【题型】填空题　【知识点】函数　【难度】medium
设定定义在 $\mathrm{R}$ 上的偶函数 $y=f(x)$ 满足 $f(x)=f(-2-x)$，它在区间 $[0,1]$ 上的图象为如图所示的线段 $AB$，则方程 $[f(x)]^2=x$ 的最大实数根的值为\underline{\quad\quad}.

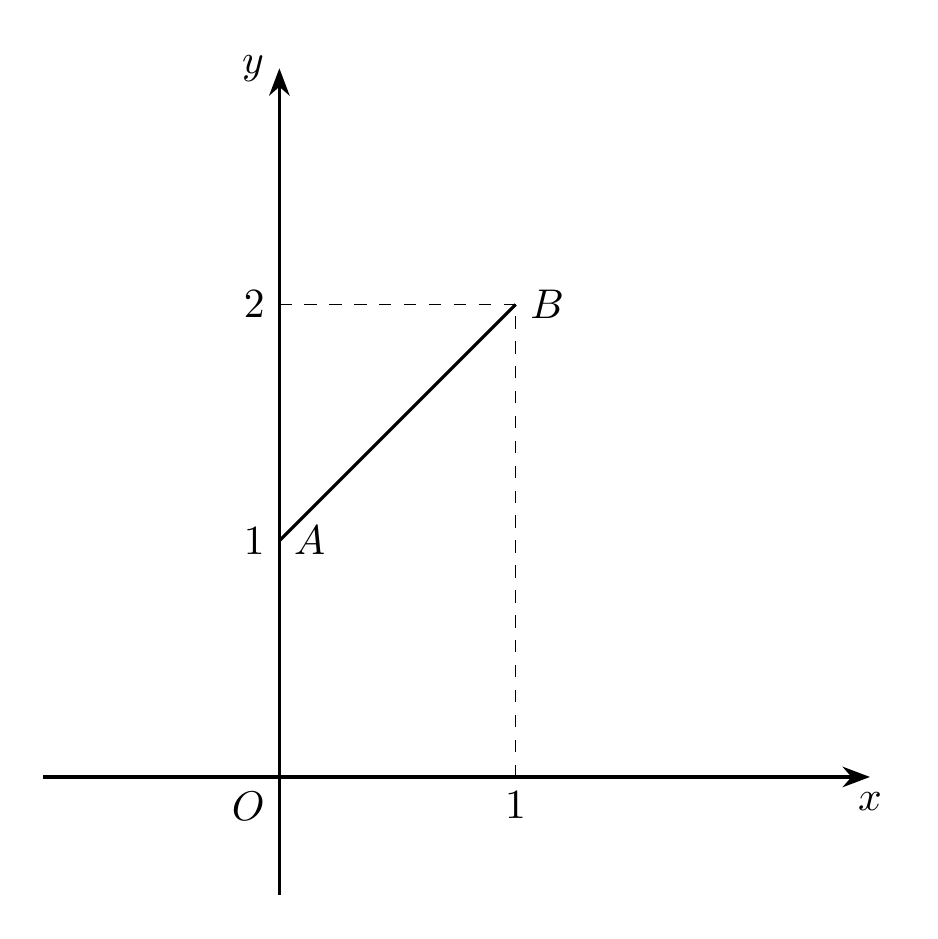
【解答】
【答案】 $\dfrac{11-\sqrt{21}}{2}$

【解析】由图象知，设 $AB$ 的方程为 $y=kx+b$，则 $\begin{cases} 0+b=1 \\ k+b=2 \end{cases} \Rightarrow \begin{cases} k=1 \\ b=1 \end{cases}$，

则 $AB$ 的方程为：$y=x+1$（$0 \le x \le 1$），

又因为 $f(x)$ 是偶函数，

所以当 $-1 \le x \le 0$ 时，则 $0 \le -x \le 1$，

所以 $f(x)=f(-x)=-x+1$（$-1 \le x \le 0$），

由 $f(x)=f(-2-x)$，可得 $f(x)$ 的图象关于直线 $x=-1$ 对称，

又 $f(-x)=f(x)$，所以 $f(-x)=f(-x-2)$，

所以 $f(x)$ 的周期 $T=2$.

因为 $[f(x)]^2=x$，所以 $f(x)=\sqrt{x}$，

则方程 $f(x)=\sqrt{x}$ 的根为 $\begin{cases} y=f(x) \\ g(x)=\sqrt{x} \end{cases}$ 交点的横坐标.

则作出函数 $y=f(x)$ 和 $g(x)=\sqrt{x}$ 的大致图象如图，

由图象知 $f(5)=f(3)=f(1)=2$，$g(3)=\sqrt{3}<2$，$g(5)=\sqrt{5}>2$，

则当 $3 \le x \le 4$ 时，方程 $f(x)=\sqrt{x}$ 取得最大根，

当 $3 \le x \le 4$ 时，$-1 \le x-4 \le 0$，$f(x)=f(x-4)=-(x-4)+1=-x+5$，

由 $f(x)=\sqrt{x}$ 得 $-x+5=\sqrt{x}$，即 $x^2-11x+25=0$，

解得 $x=\dfrac{11+\sqrt{21}}{2}$（舍）或 $x=\dfrac{11-\sqrt{21}}{2}$.

故答案为：$\dfrac{11-\sqrt{21}}{2}$.
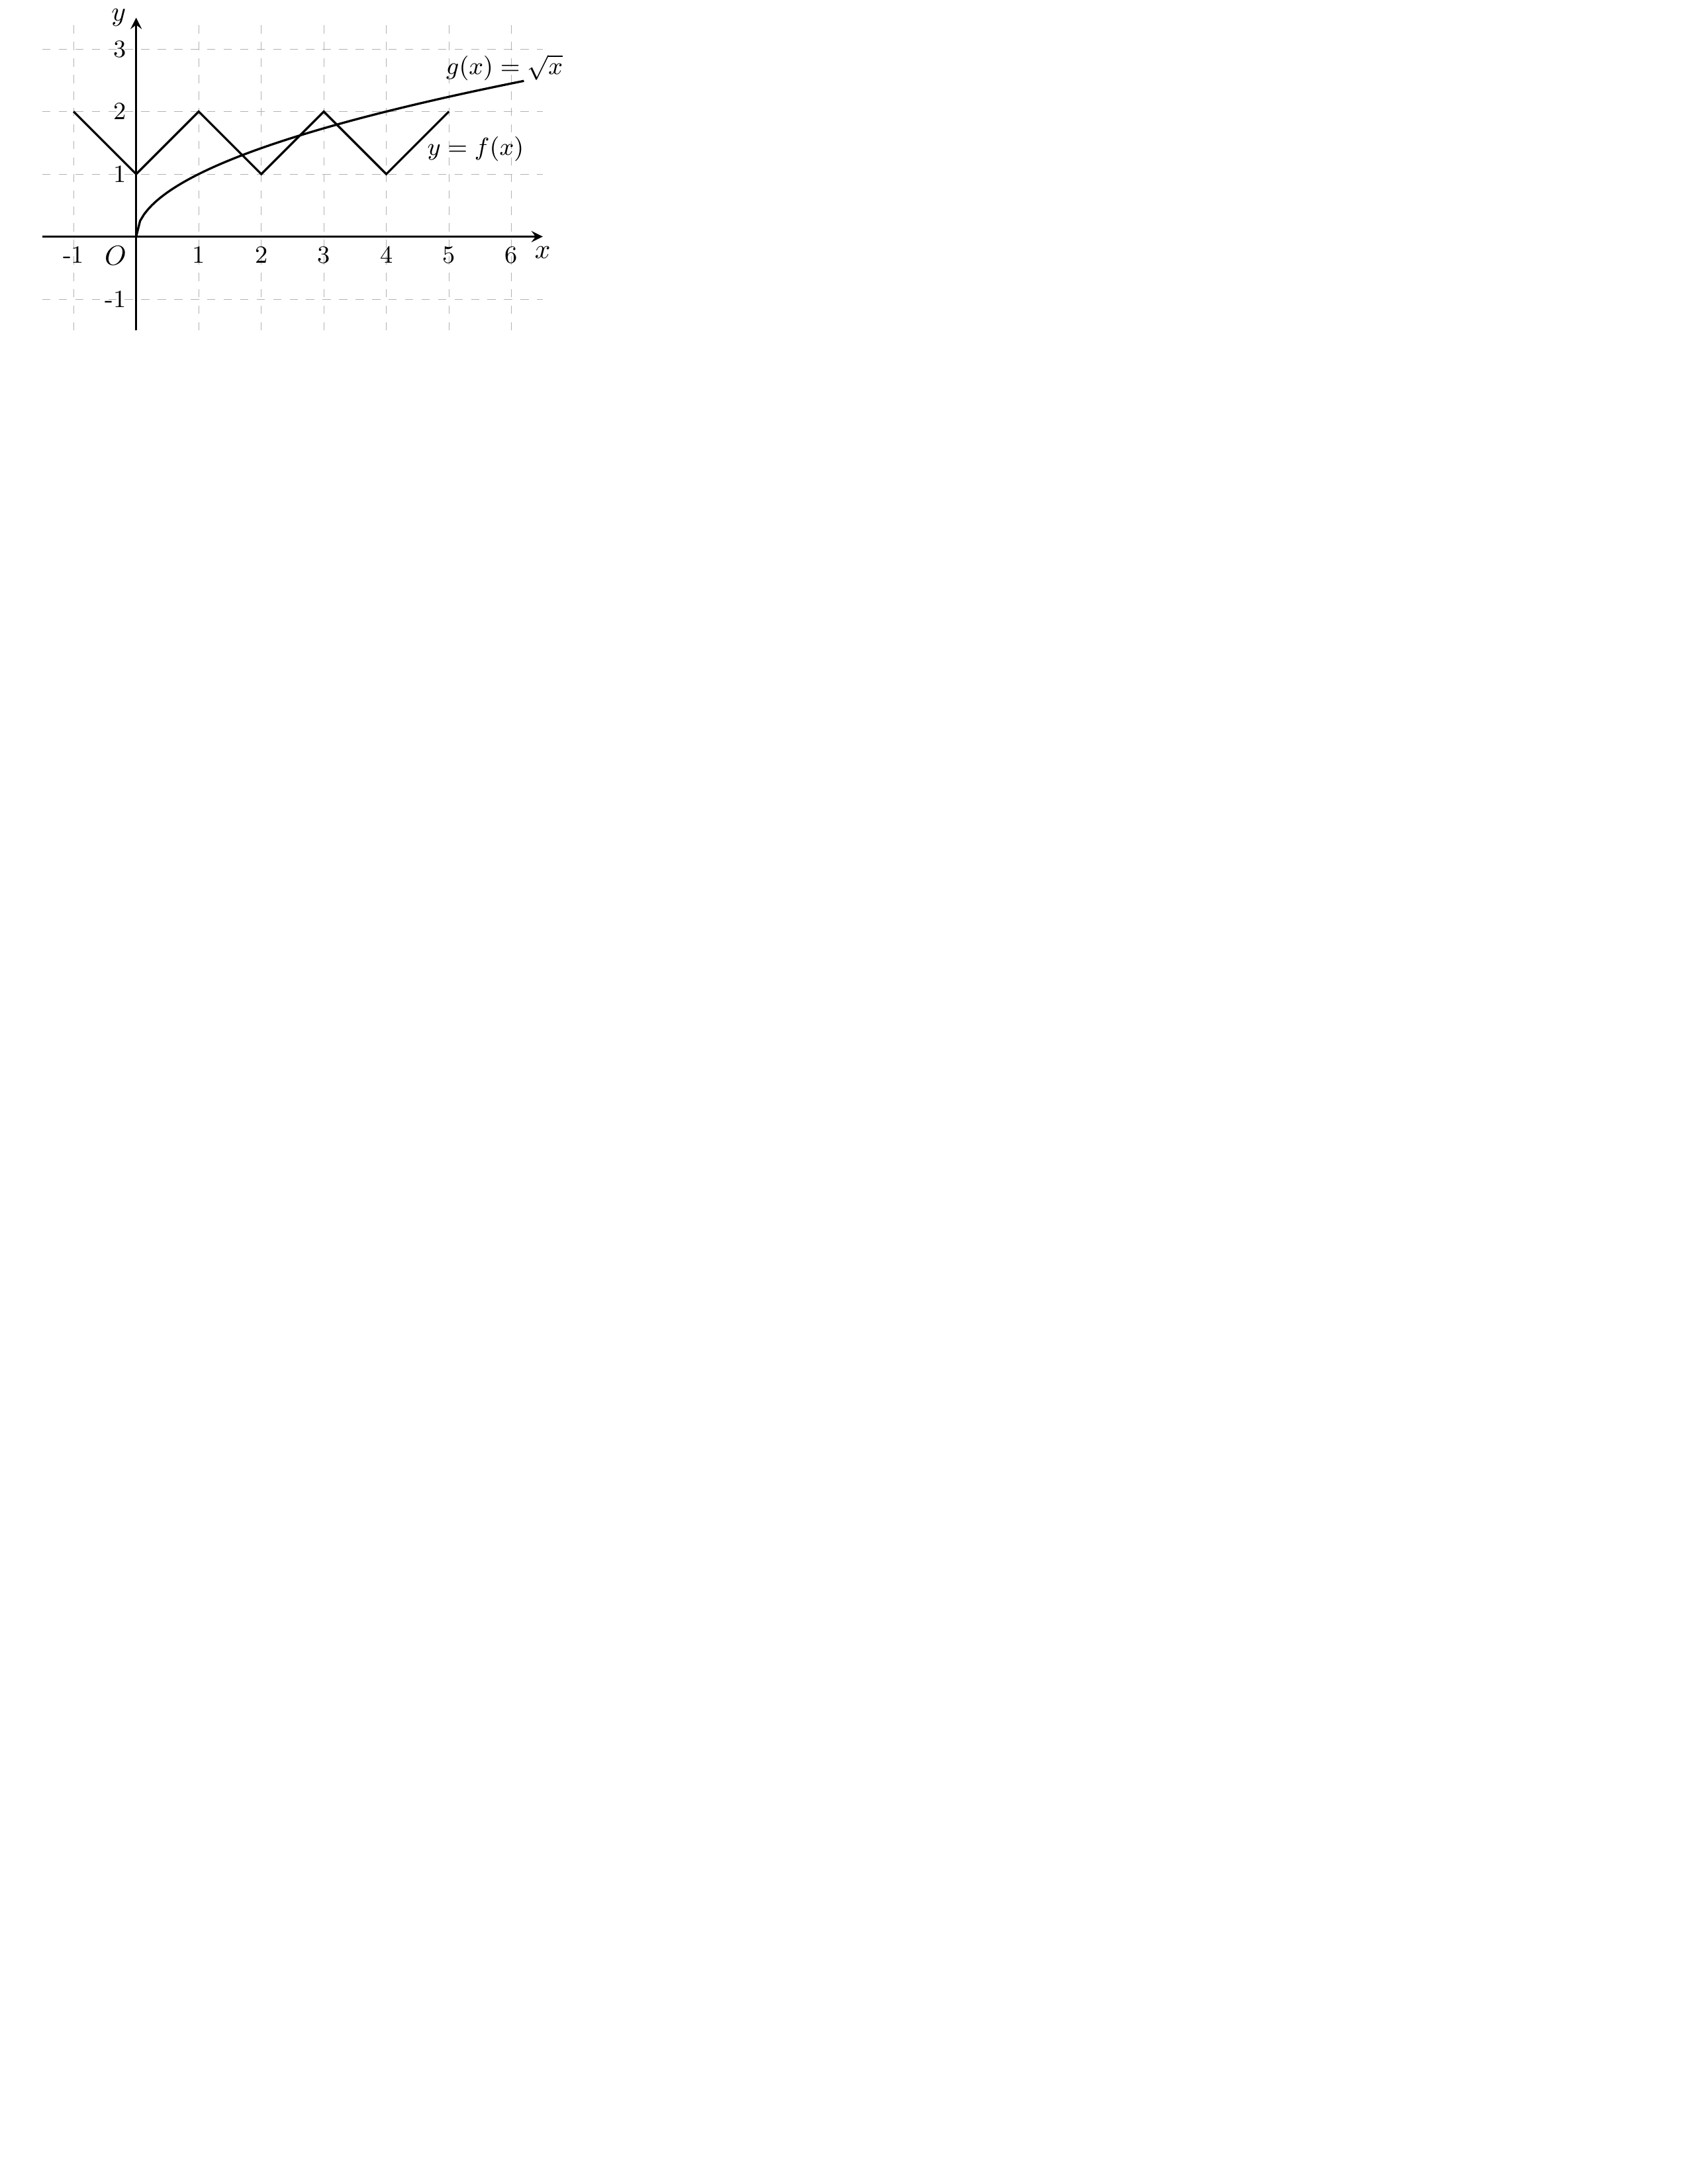